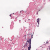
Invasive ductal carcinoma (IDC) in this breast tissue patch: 0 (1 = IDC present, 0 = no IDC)